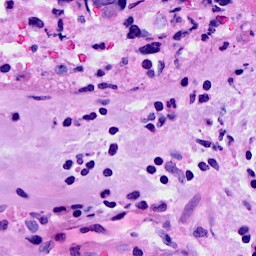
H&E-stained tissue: Breast